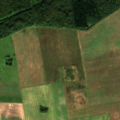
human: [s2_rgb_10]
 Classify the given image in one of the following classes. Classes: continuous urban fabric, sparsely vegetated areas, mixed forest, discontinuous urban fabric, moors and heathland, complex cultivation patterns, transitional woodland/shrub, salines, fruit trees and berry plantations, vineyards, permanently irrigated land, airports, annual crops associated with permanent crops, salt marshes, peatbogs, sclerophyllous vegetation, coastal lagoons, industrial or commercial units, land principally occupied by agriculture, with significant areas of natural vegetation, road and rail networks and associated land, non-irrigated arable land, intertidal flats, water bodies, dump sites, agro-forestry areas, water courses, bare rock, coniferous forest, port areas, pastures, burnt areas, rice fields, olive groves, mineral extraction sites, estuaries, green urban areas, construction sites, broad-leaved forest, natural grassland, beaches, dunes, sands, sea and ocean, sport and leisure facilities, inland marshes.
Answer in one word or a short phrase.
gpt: non-irrigated arable land, pastures, broad-leaved forest